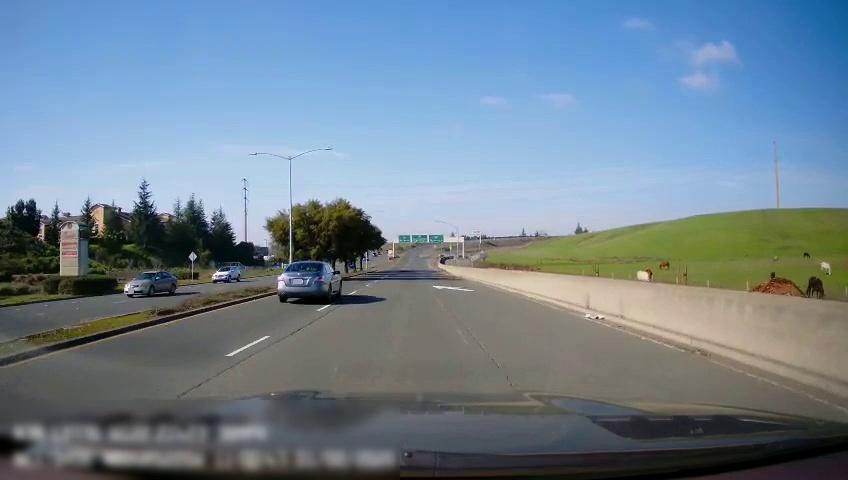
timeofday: Day
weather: Sunny
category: Drivable Space
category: Drivable Space
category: Vehicles | Car
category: Vehicles | SUV
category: Vehicles | Car
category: Lanes | Current Lane
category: Lanes | Alternate Lane
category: Lanes | Alternate Lane
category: Lanes | Current Lane
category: Lanes | Opposite Lane
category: Lanes | Opposite Lane
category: Traffic | Signs
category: Traffic | Signs
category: Traffic | Signs
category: Traffic | Signs